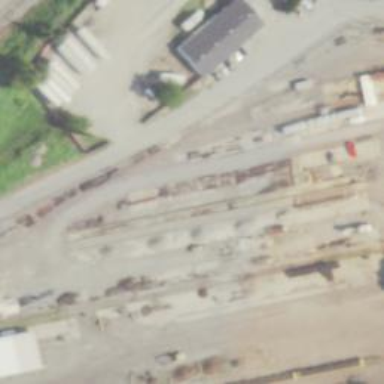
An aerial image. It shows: Railway yard.